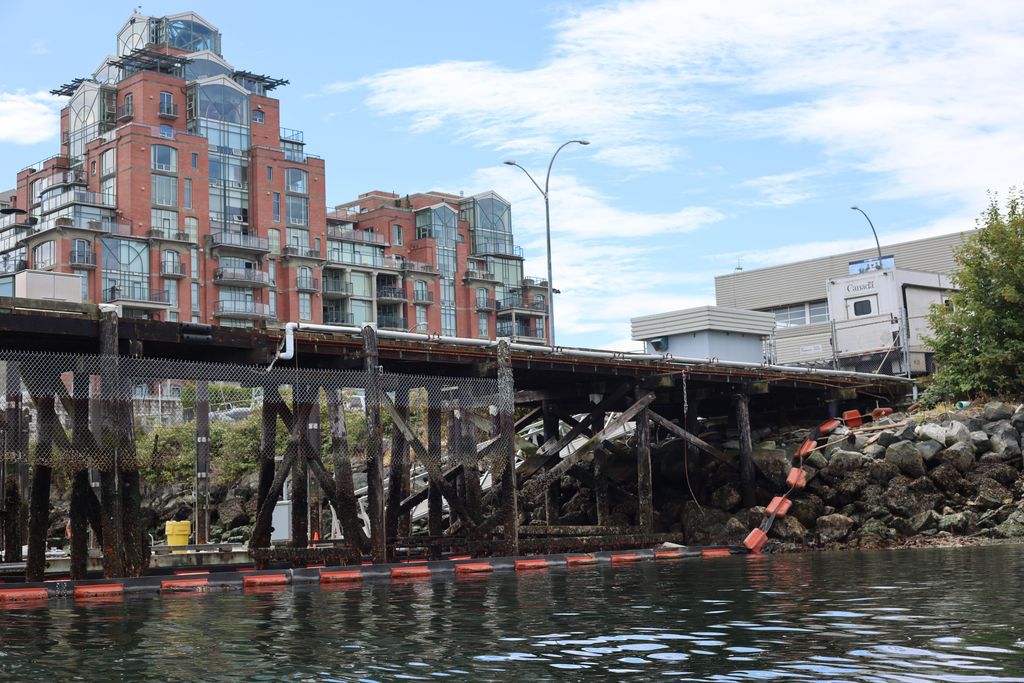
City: victoria